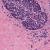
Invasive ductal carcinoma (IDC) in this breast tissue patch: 0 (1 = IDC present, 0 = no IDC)